Question: I can't figure out this simple(?) pattern in vb.net.
So the problem is this: I have 4 arrays of integers, 2 of them are from 0 to 29, and the last 2 are from 0 to 9. Now I am trying to make the pattern look like this:

I hope it makes sense.
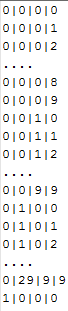
Answer: This simple LINQ-query should give you the expected result.
'''
Dim big1 = Enumerable.Range(0, 30).ToArray()
Dim big2 = Enumerable.Range(0, 30).ToArray()
Dim small1 = Enumerable.Range(0, 10).ToArray()
Dim small2 = Enumerable.Range(0, 10).ToArray()
Dim result = From b1 in big1
From b2 in big2
From s1 in small1
From s2 in small2
Select New With {b1, b2, s1, s2}
'''

It uses the <URL> function:
> Projects each element of a sequence to an IEnumerable and flattens the resulting sequences into one sequence.